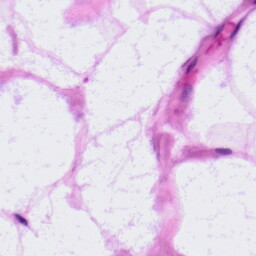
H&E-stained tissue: LymphNode